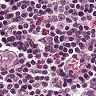
Metastatic tissue present: no